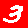
Digit: 3